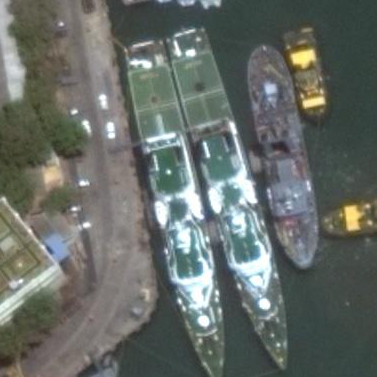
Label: combat